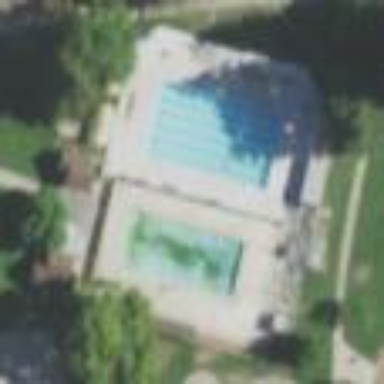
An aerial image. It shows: Swimming pool located in leisure land.